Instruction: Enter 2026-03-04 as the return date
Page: home
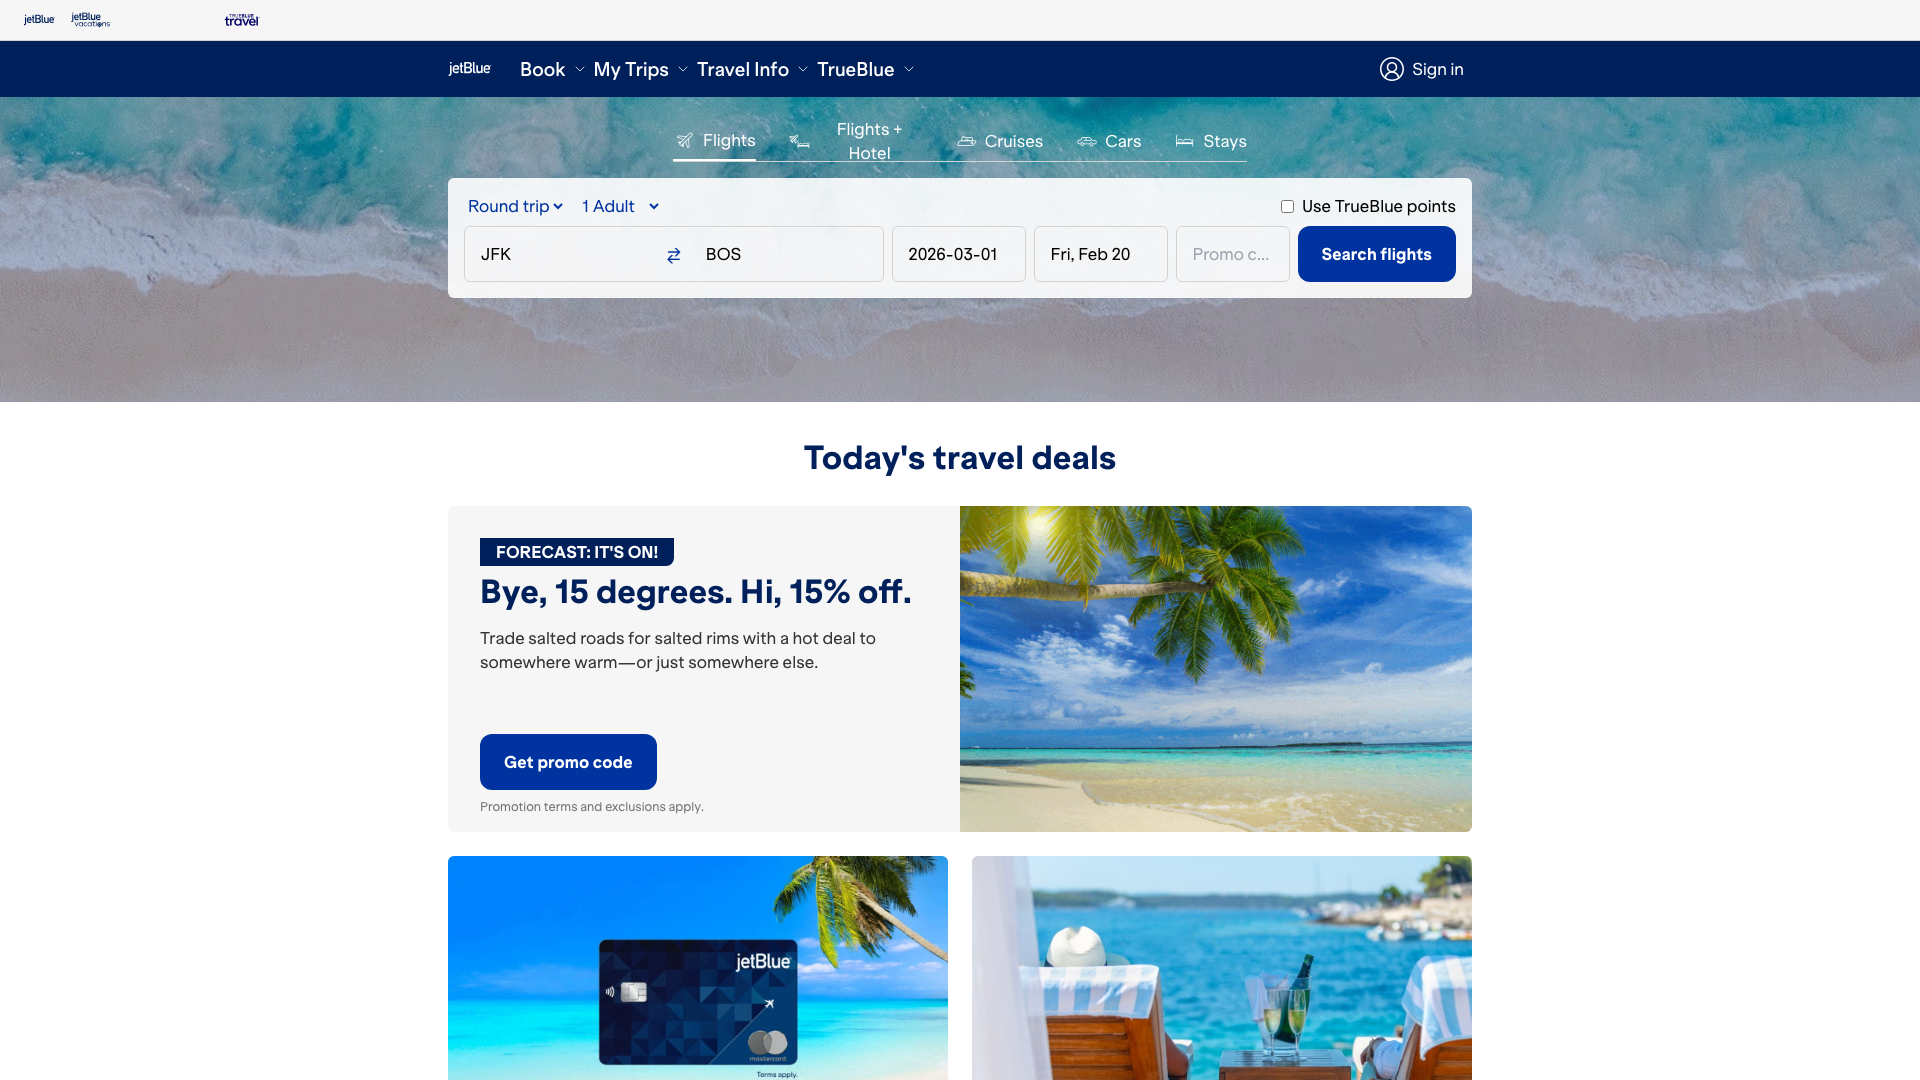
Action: type